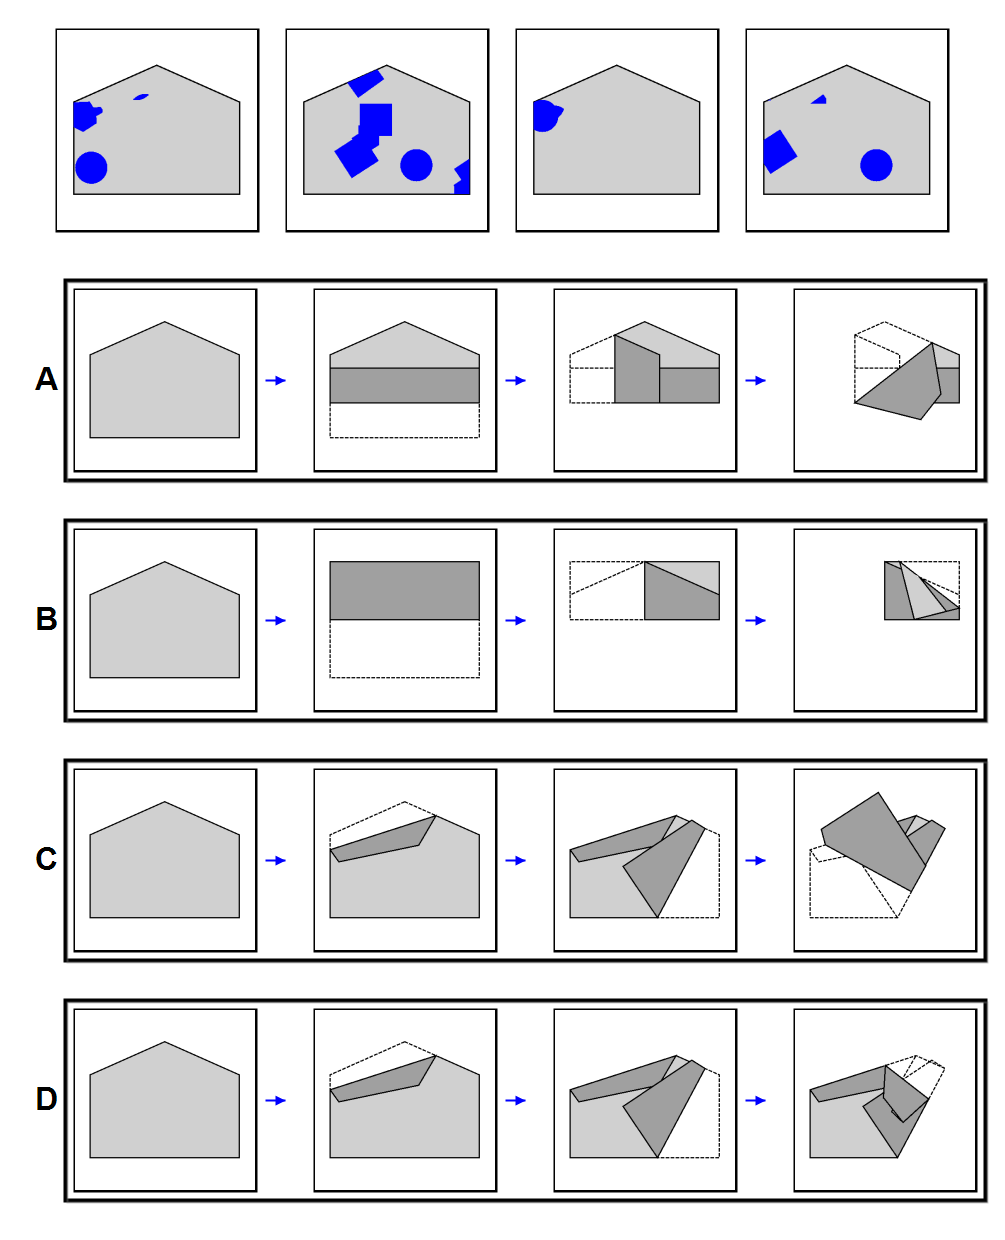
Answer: C